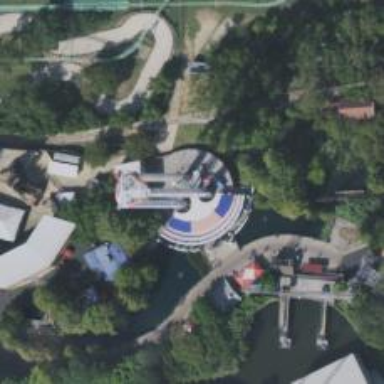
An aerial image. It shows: Drop tower attraction.